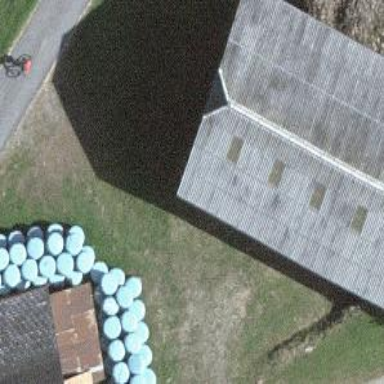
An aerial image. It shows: Farm.